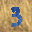
Label: 3